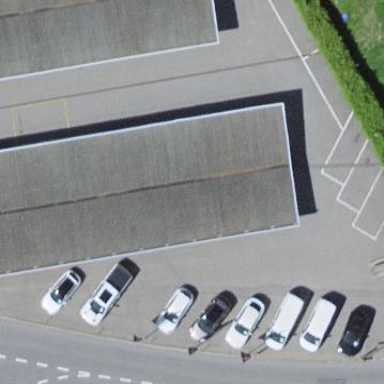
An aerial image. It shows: Carport building.